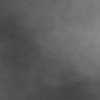
Atmospheric dust classification: dusty